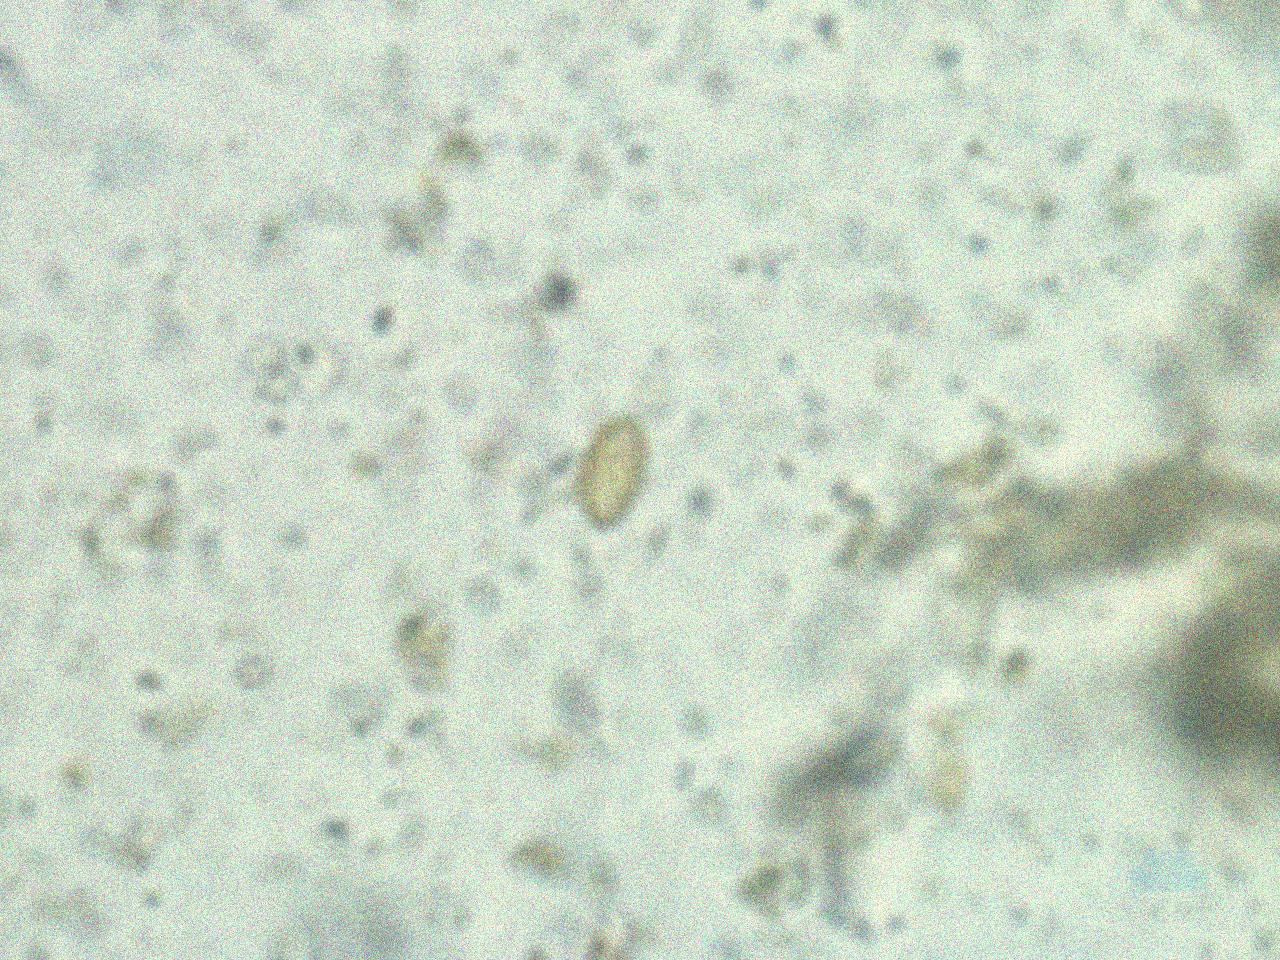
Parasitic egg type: Opisthorchis viverrine